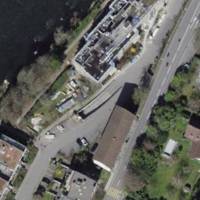
EUNIS habitat code: 54
Species observed at this site:
Chelidonium majus